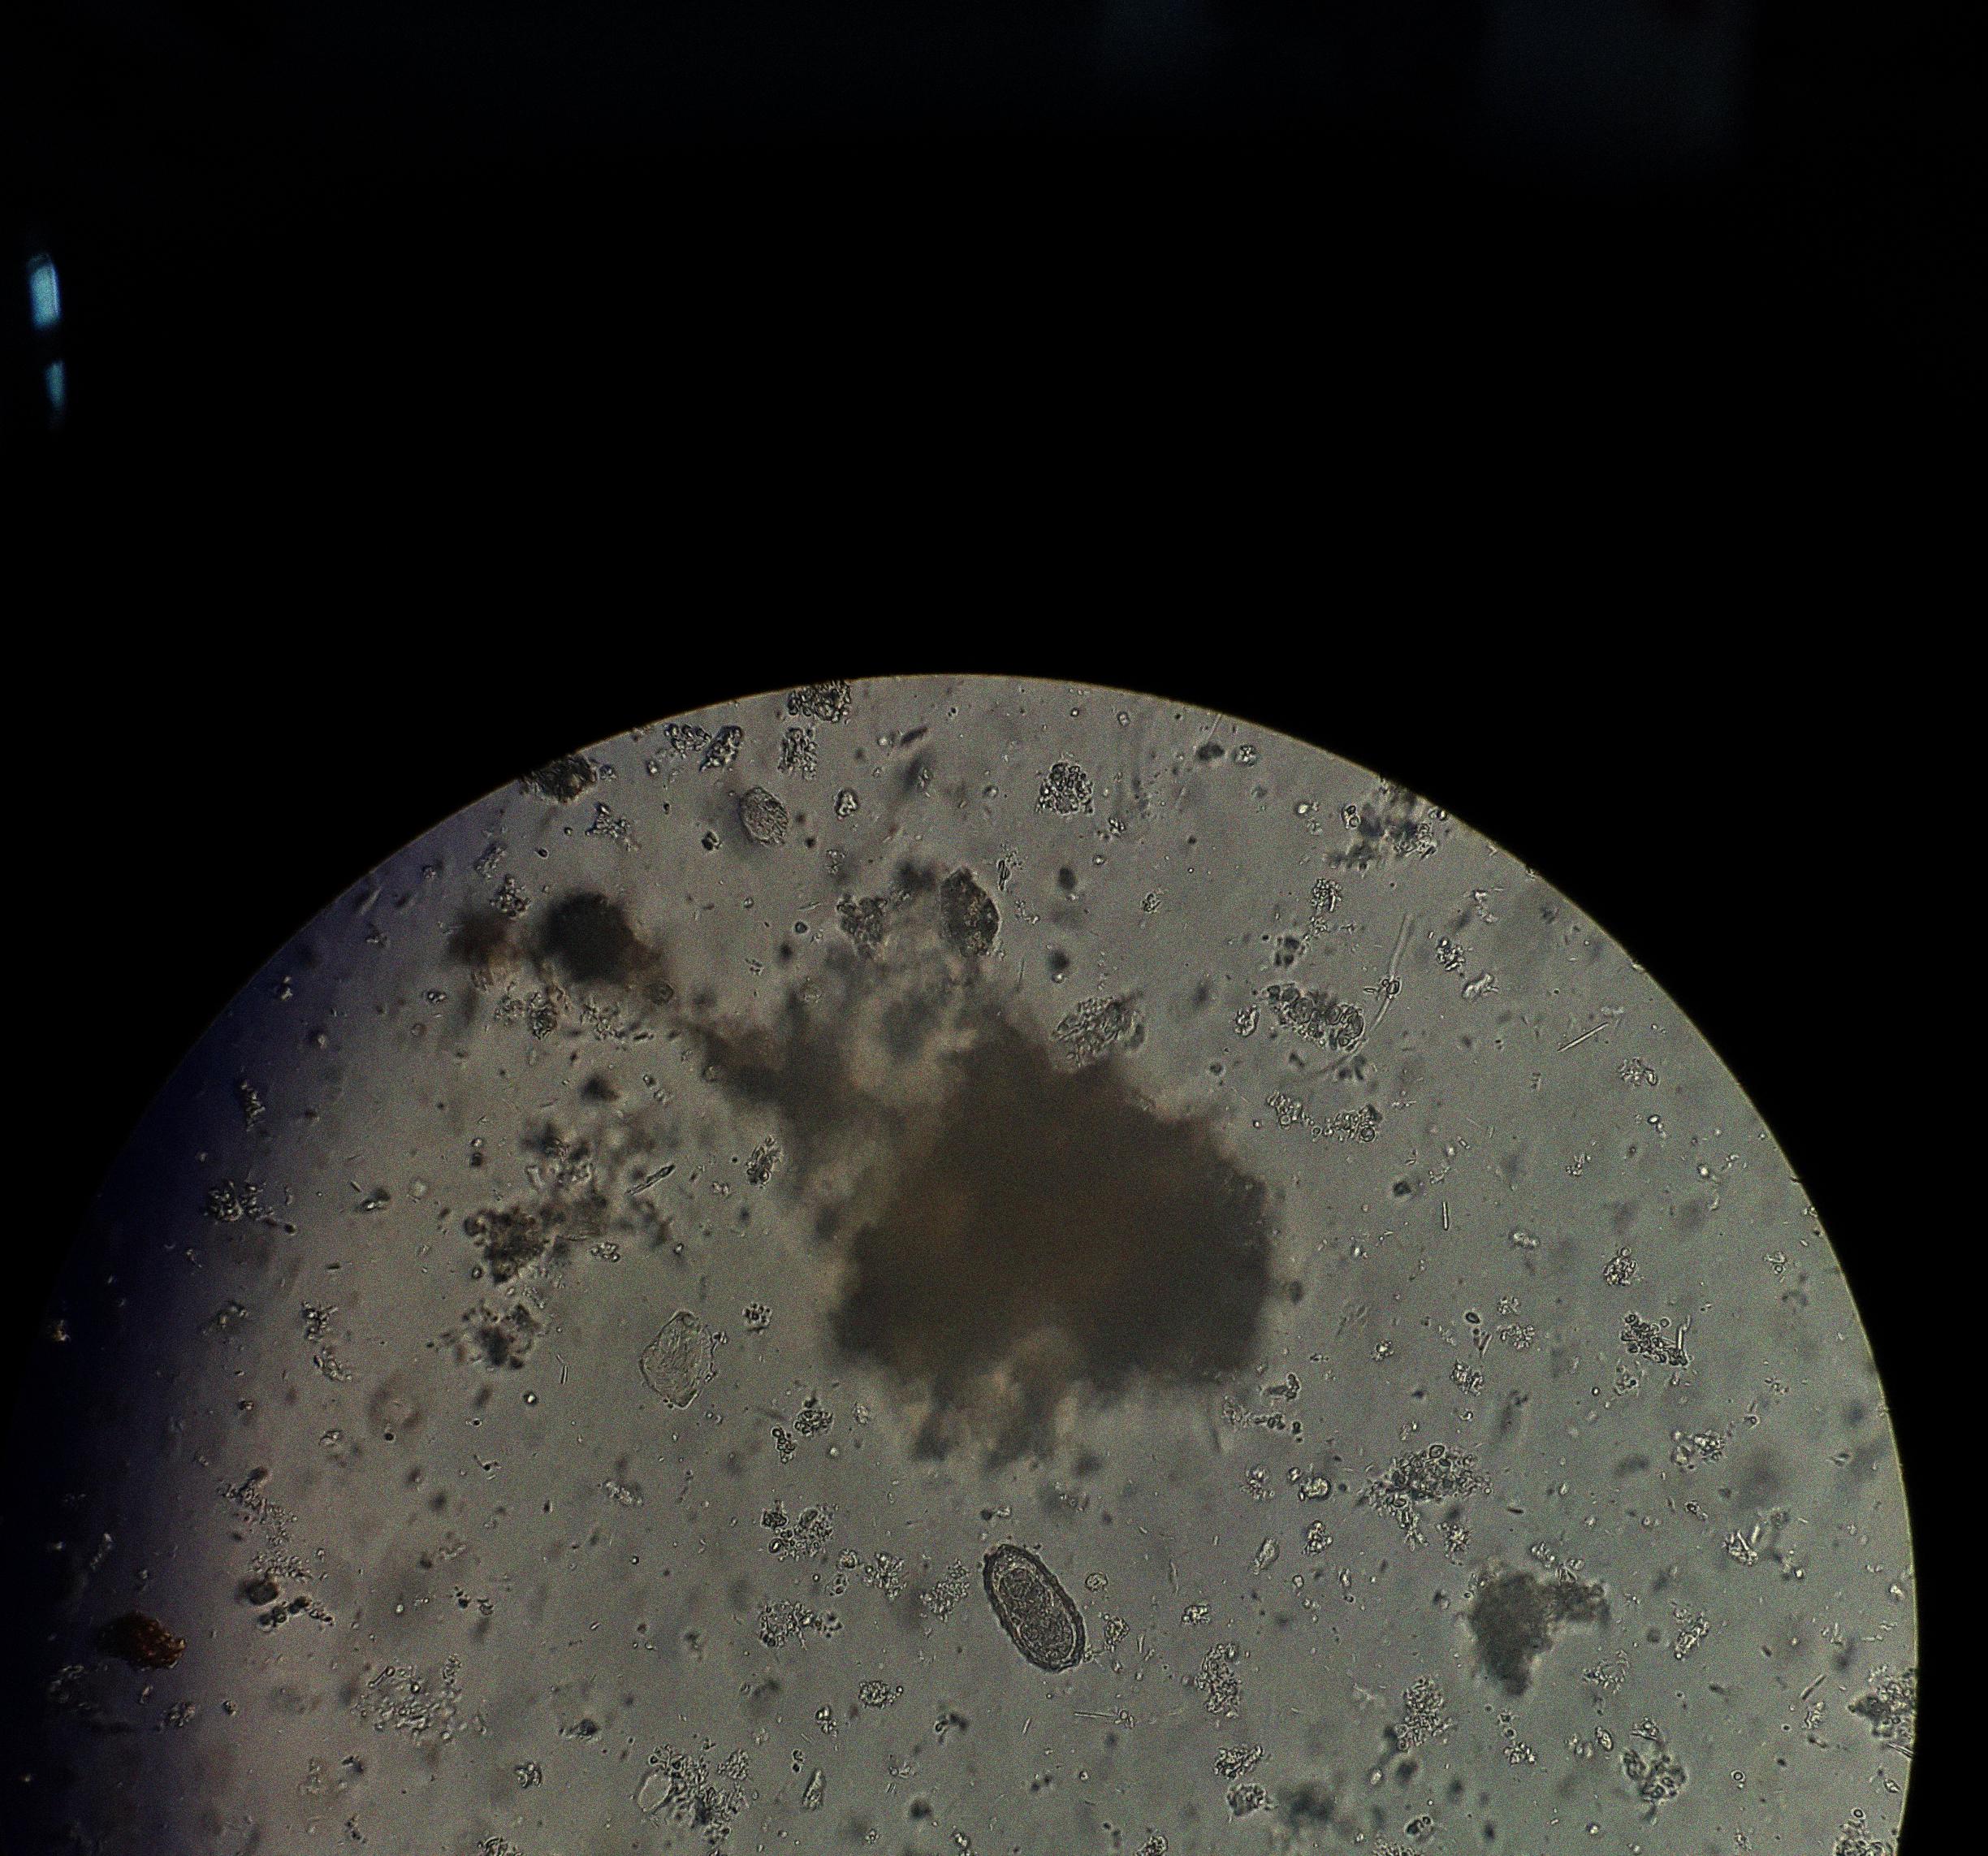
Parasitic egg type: Capillaria philippinensis